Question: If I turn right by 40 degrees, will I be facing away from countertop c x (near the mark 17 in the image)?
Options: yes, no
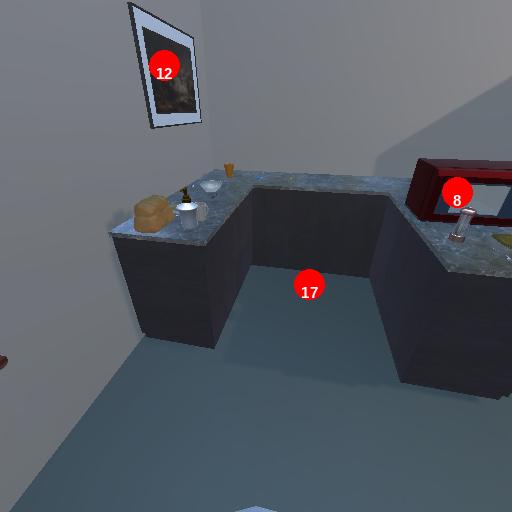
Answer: yes